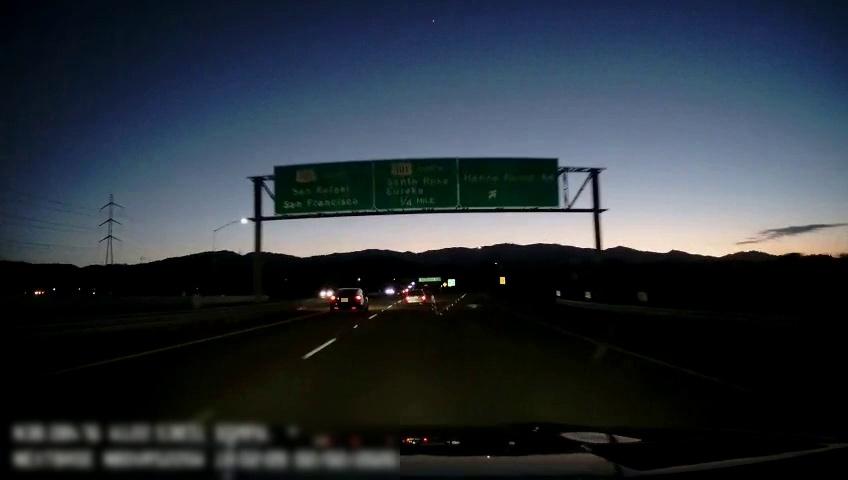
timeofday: Dusk/Dawn/Twilight
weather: Other
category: Drivable Space
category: Drivable Space
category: Vehicles | Car
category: Vehicles | SUV
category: Vehicles | Car
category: Vehicles | Car
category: Lanes | Alternate Lane
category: Lanes | Current Lane
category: Lanes | Current Lane
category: Lanes | Alternate Lane
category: Lanes | Alternate Lane
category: Traffic | Signs
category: Traffic | Signs
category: Traffic | Signs